Question: I'm using the GeckoFX 'GeckoWebBrowser' user control to navigate but I can't play Flash videos of any page, for example if I try to navigate to youtube it always displays this error:

There is a way to enable Flash videos?
> UPDATE:
I've set this property:
'''
GeckoPreferences.Default("extensions.blocklist.enabled") = False
'''
...And now the background of the videos are shown but I can't reproduce any video.
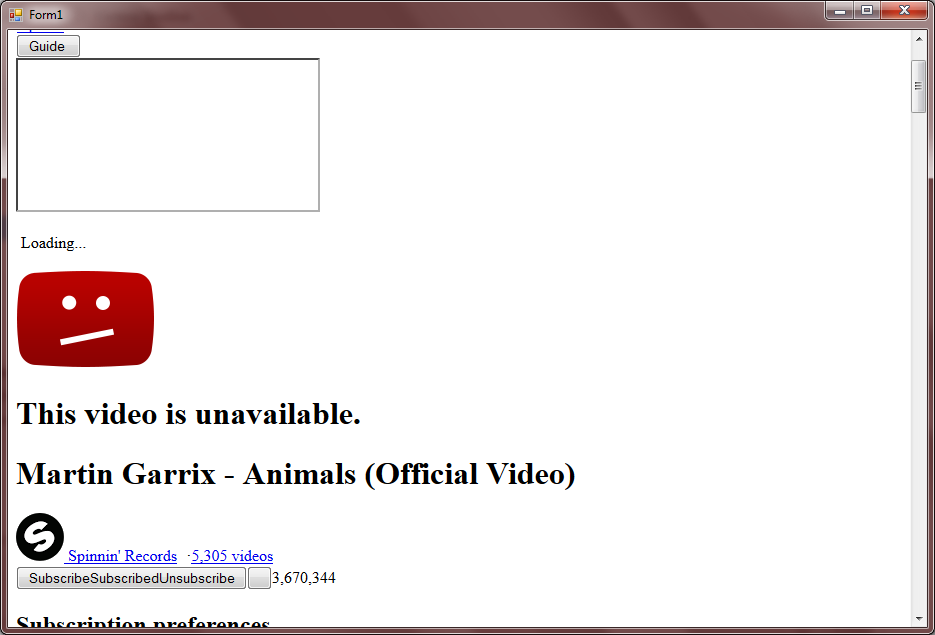
Answer: About the "Emoticon" who says that this video is unaivailbe : this is because the page is not showing properly so you can see all 'divisions' what should be 'hidden' in the page like 'you must enable JavaScript in your browser.'
i had simmilar problems with 'GeckoFx' my suggestion is moving to 'WEBKITDOTNET' is the best for now as compenent
<URL>